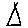
Label: triangle